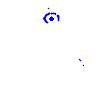
Particle: pion